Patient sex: M
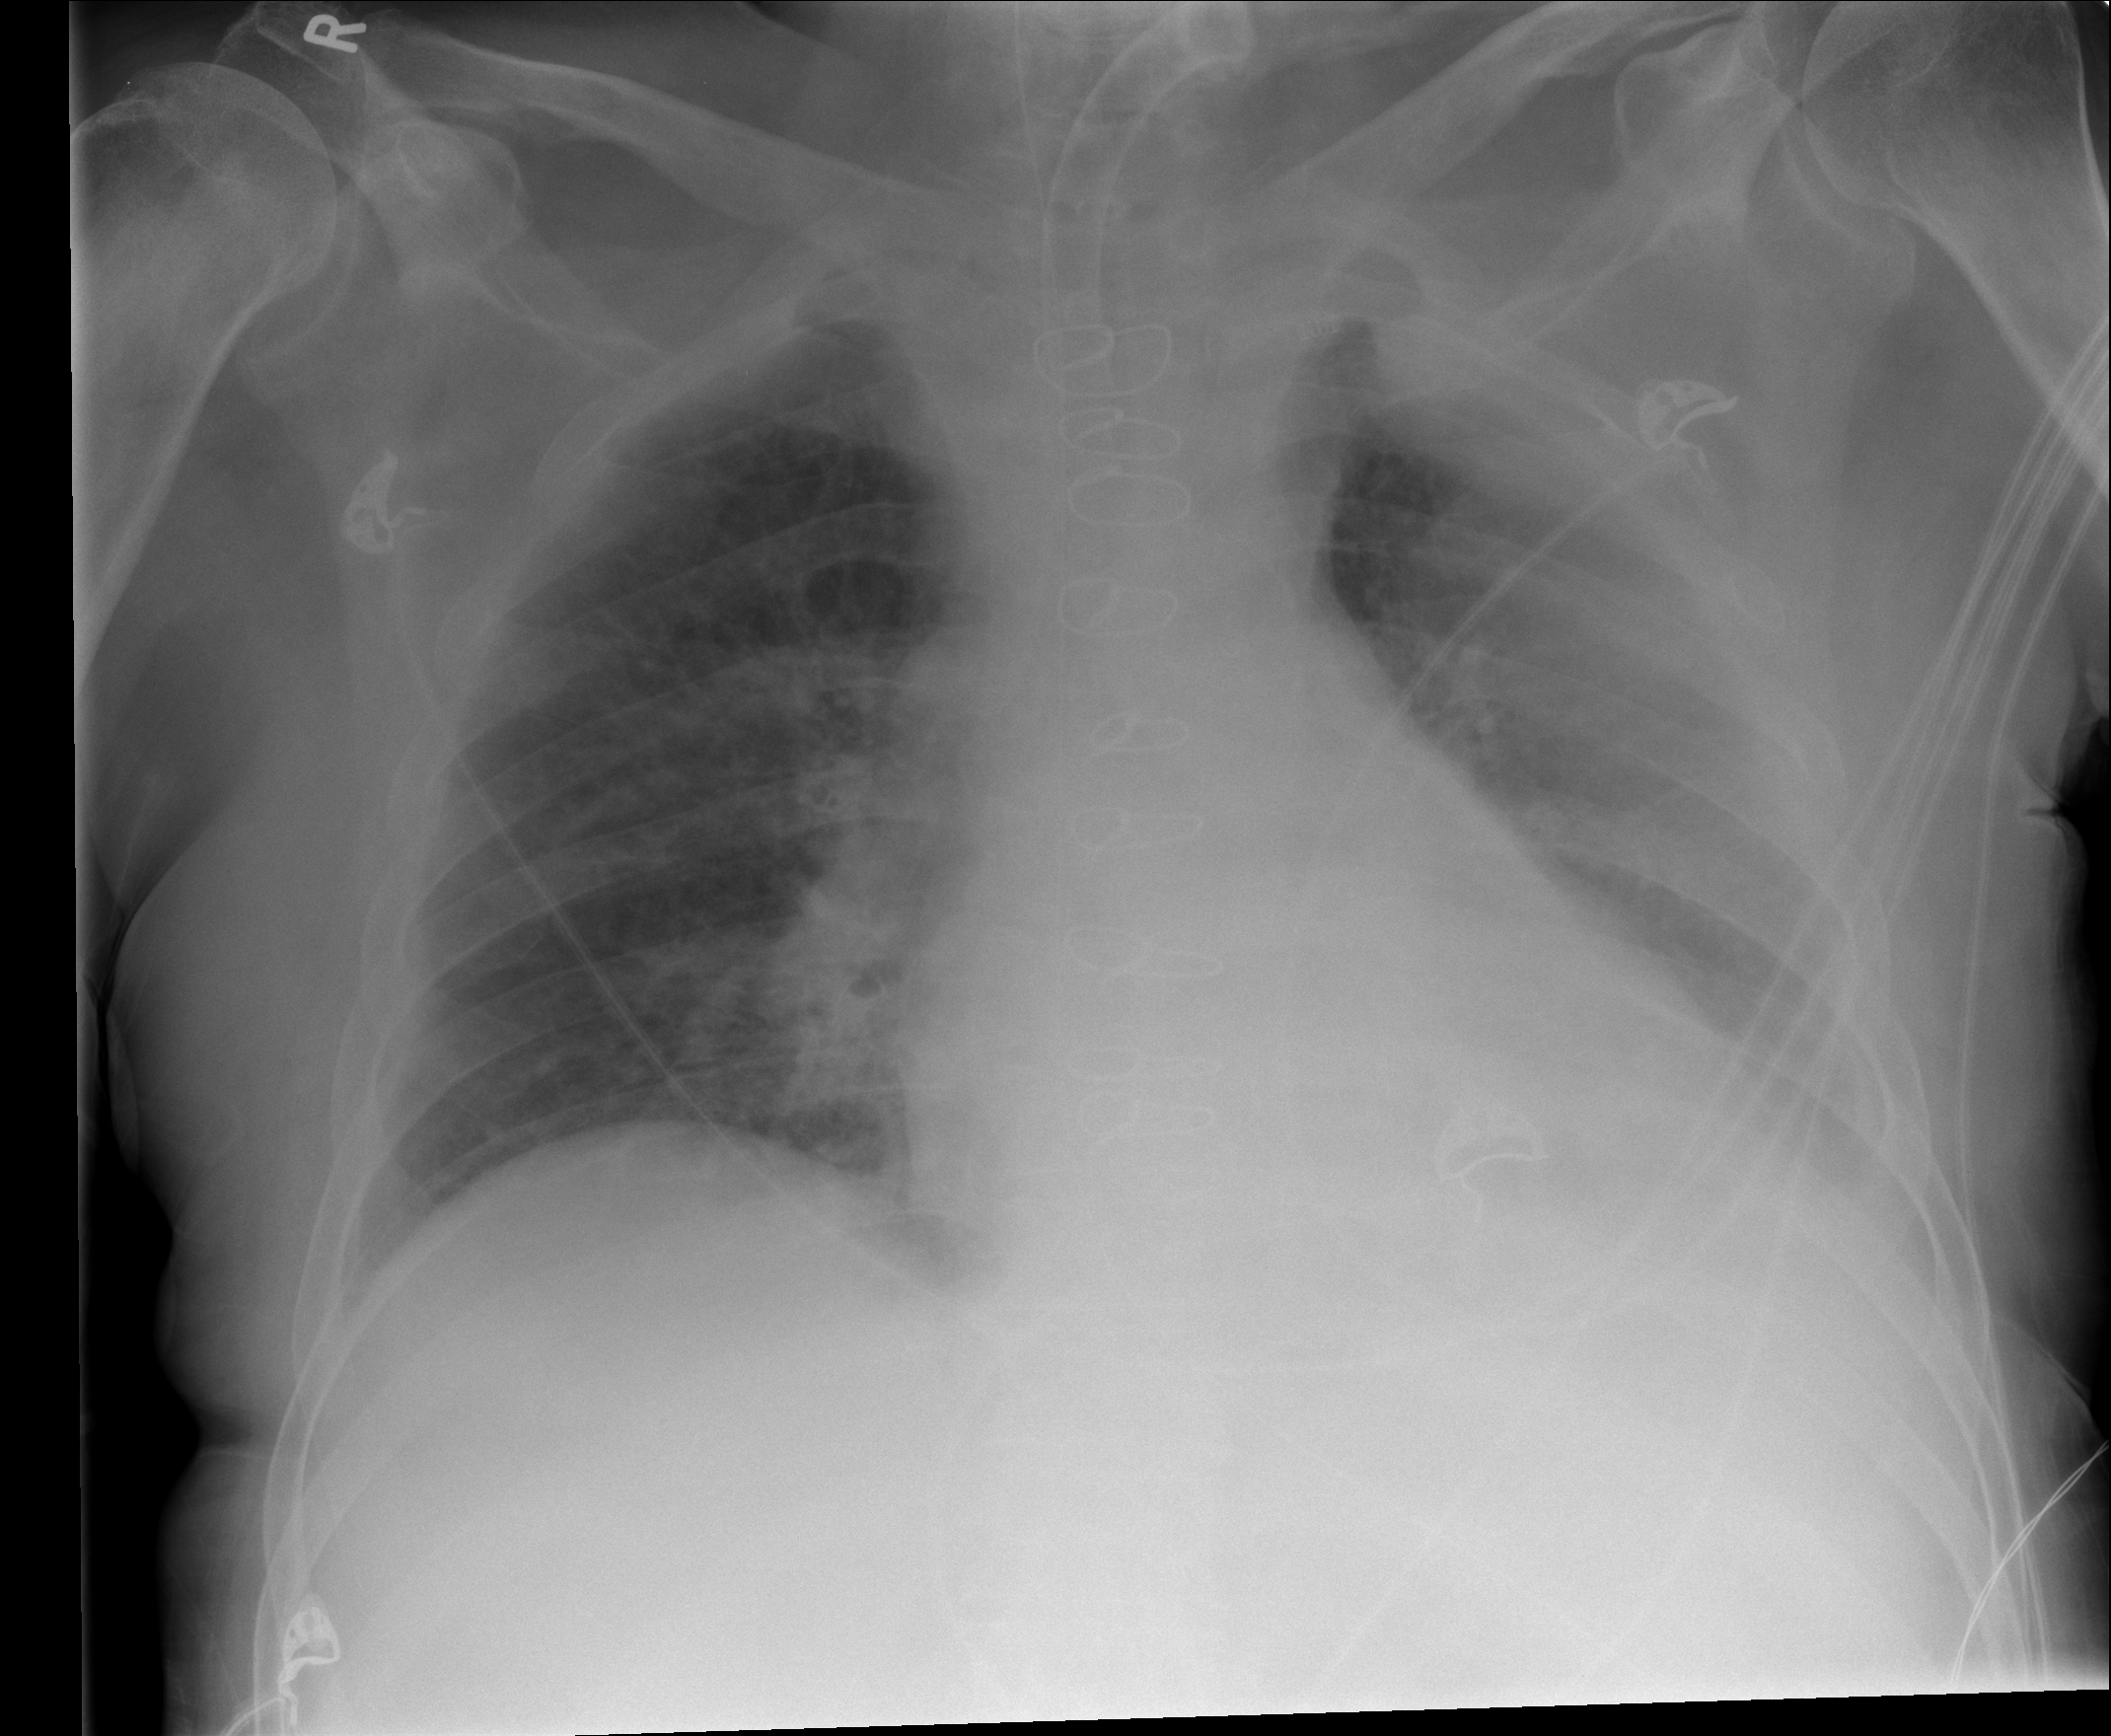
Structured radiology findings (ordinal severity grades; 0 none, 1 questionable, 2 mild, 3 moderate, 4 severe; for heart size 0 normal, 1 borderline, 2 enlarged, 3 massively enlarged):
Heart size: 2
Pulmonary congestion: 2
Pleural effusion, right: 0
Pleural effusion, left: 2
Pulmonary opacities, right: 2
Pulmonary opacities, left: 1
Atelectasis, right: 0
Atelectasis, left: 0